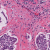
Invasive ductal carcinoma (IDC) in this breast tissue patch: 0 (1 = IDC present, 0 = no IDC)